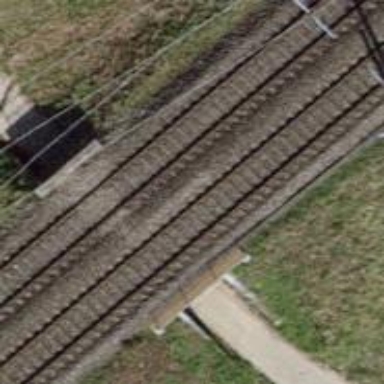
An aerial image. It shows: Railway bridge with electrified contact lines.